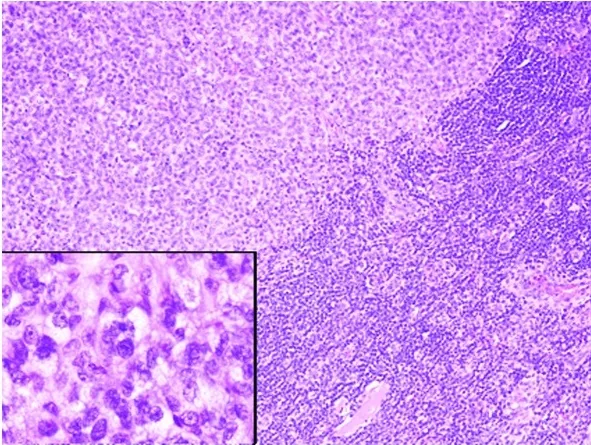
Histopathological features of the sentinel lymph node. Metastatic malignant melanoma was identified. Specific tumor cells showed signet-ring cell appearance as observed in the inset (magnification, x400) (hematoxylin and eosin stain; magnification, x100).
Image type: pathology (h&e)